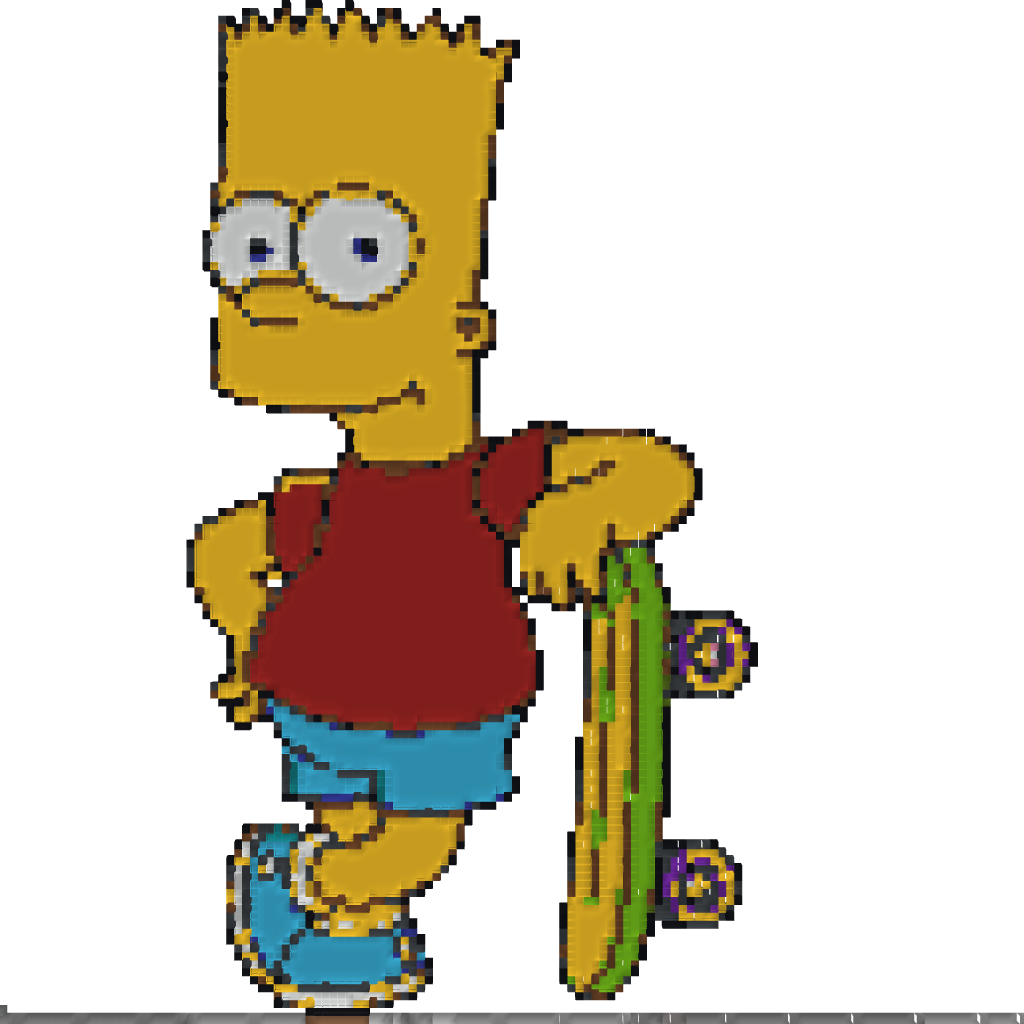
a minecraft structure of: Bart Simpson Pixel Art